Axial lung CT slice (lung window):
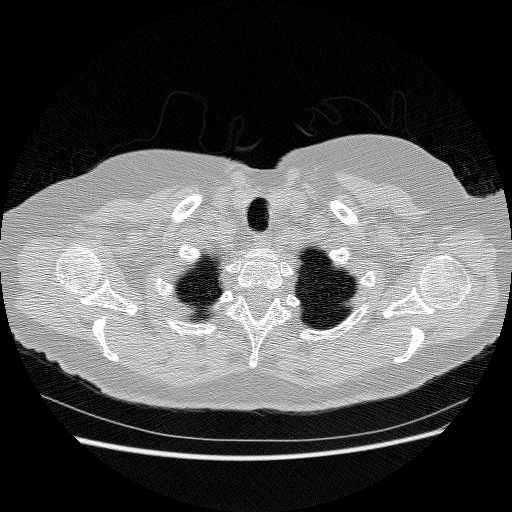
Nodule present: no